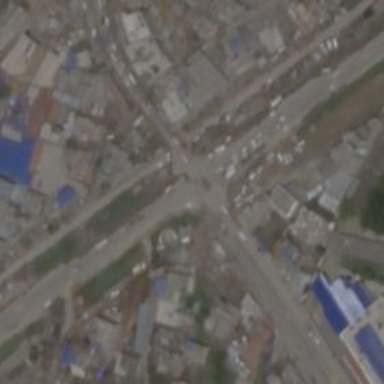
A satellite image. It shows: Crossing road.